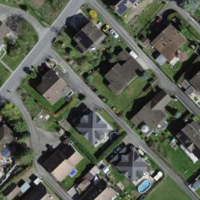
EUNIS habitat code: 54
Species observed at this site:
Ficus carica